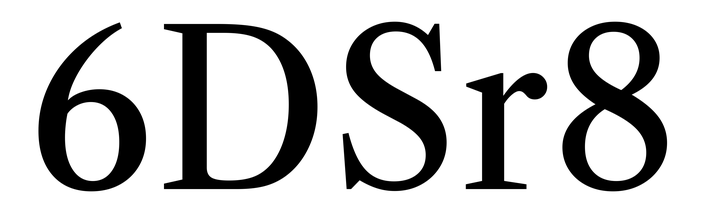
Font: LibreCaslonText_Regular